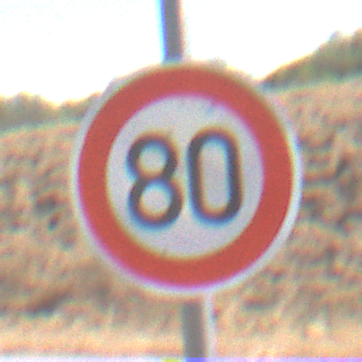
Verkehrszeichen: Geschwindigkeit80
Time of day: Midday
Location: Outdoor (RoadRail)
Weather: Clear
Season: Summer
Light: Natural